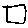
Label: square